Question: How many ricochets will a ball launched from (1.0, 1.0) at 15° need to hit the target at (11.0, 9.0)? The ball reflects perfectly off the arena walls and mirror-obstacles.
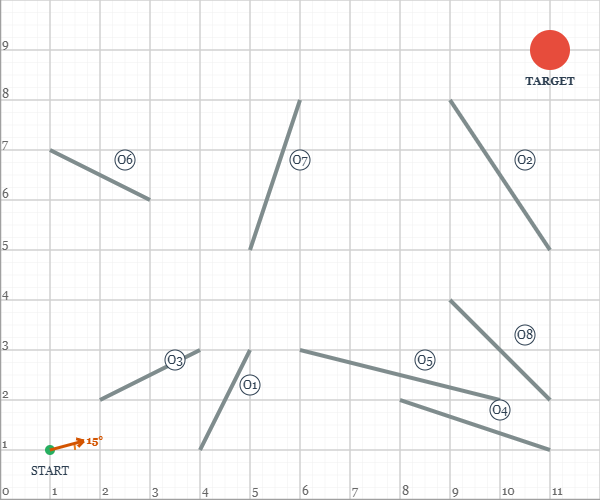
Answer: 14